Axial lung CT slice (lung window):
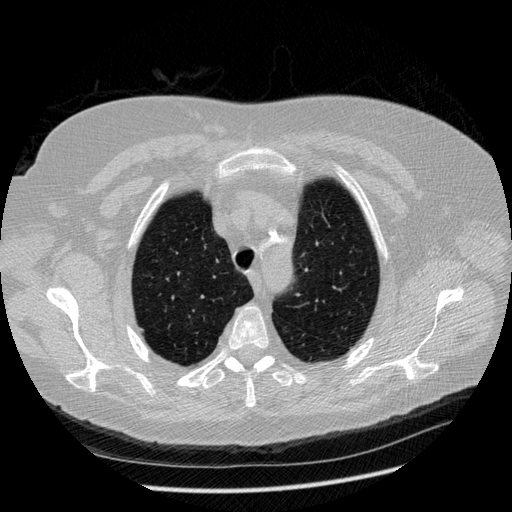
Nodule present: no